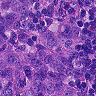
Metastatic tissue present: yes